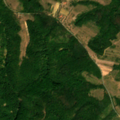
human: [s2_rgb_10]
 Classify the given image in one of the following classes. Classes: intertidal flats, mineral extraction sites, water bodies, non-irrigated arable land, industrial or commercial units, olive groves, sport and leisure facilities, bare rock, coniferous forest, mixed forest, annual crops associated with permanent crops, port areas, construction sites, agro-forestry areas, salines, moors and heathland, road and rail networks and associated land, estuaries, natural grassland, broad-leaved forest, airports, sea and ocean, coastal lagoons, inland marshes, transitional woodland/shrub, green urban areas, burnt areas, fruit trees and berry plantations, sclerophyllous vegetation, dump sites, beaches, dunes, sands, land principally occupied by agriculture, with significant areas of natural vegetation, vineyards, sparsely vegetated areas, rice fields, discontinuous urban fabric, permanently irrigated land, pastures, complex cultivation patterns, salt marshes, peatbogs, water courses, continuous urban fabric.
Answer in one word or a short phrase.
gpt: complex cultivation patterns, broad-leaved forest